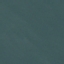
Label: SeaLake